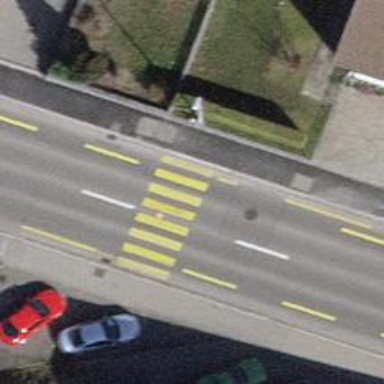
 which is uncontrolled and marked crossing on the road."